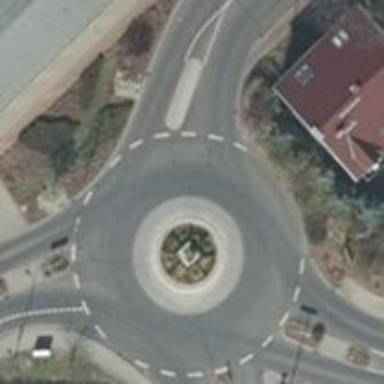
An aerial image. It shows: Secondary road with asphalt surface leading to roundabout.